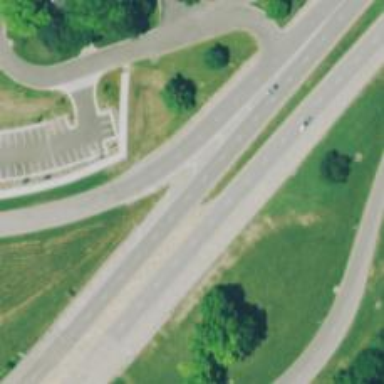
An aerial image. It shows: This image shows trunk highway that functions as expressway.